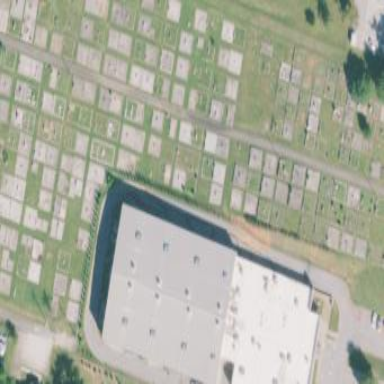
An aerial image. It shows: Graveyard.